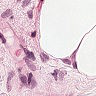
Metastatic tissue present: no